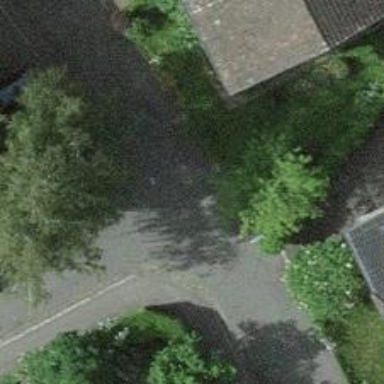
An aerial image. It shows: Asphalt road in living street.